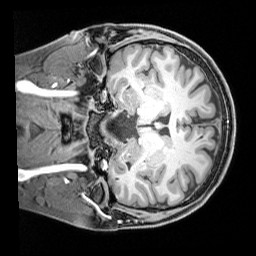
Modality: T1w
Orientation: coronal
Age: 26
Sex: male
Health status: healthy
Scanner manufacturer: siemens
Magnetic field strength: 3 T
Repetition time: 1.65 s
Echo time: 0.00182 s